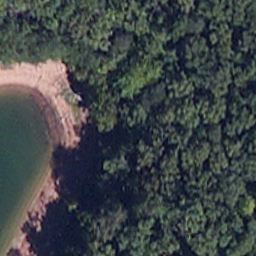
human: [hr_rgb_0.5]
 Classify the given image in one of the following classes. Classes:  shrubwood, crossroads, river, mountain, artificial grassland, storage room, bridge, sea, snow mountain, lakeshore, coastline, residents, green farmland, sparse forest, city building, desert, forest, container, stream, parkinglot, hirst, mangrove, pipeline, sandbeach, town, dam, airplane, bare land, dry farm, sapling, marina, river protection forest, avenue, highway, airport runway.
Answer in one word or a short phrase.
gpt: lakeshore